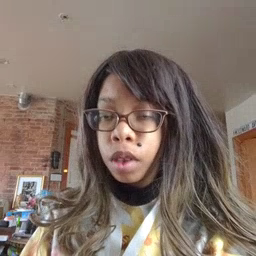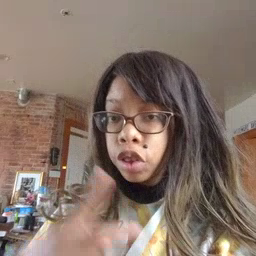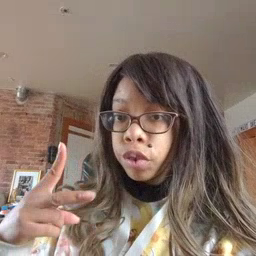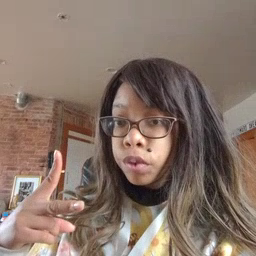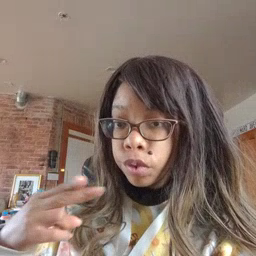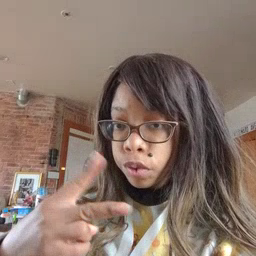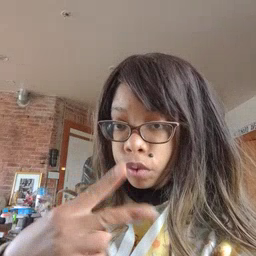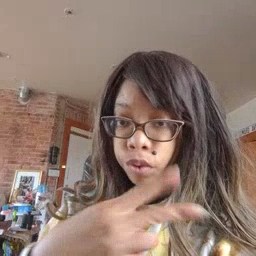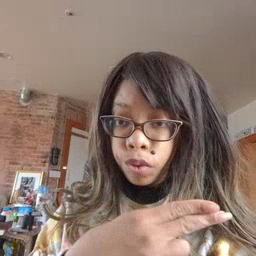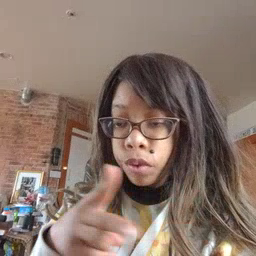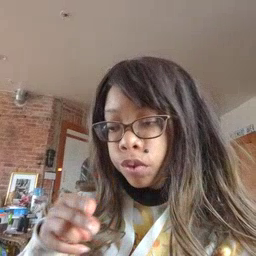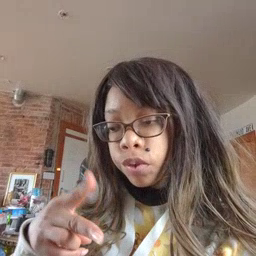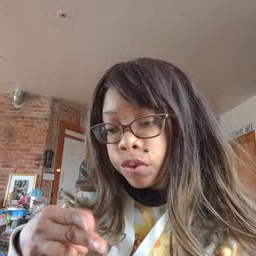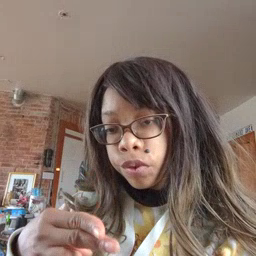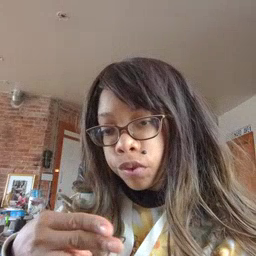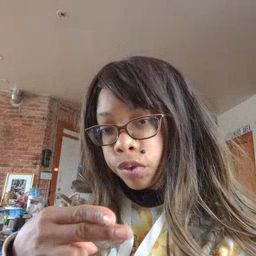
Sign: scissors